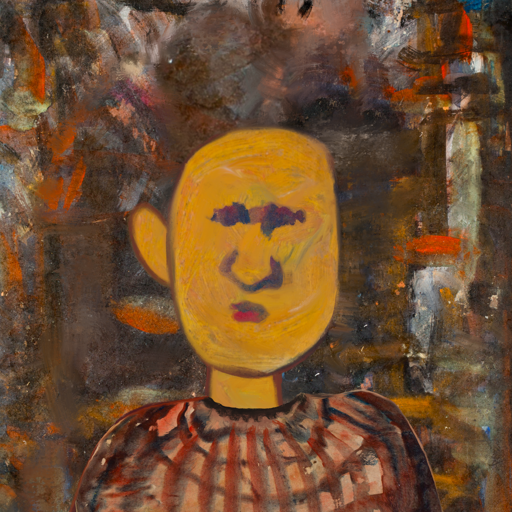
Background: GypsyQueen, Head And Neck Front: After_Raid, Face Front: In_The_Sun, Bust: Orphan, Hair Front: Blank, Head Accessory: Blank, Second Necklace: Blank, Necklace: Blank, Baby: Blank